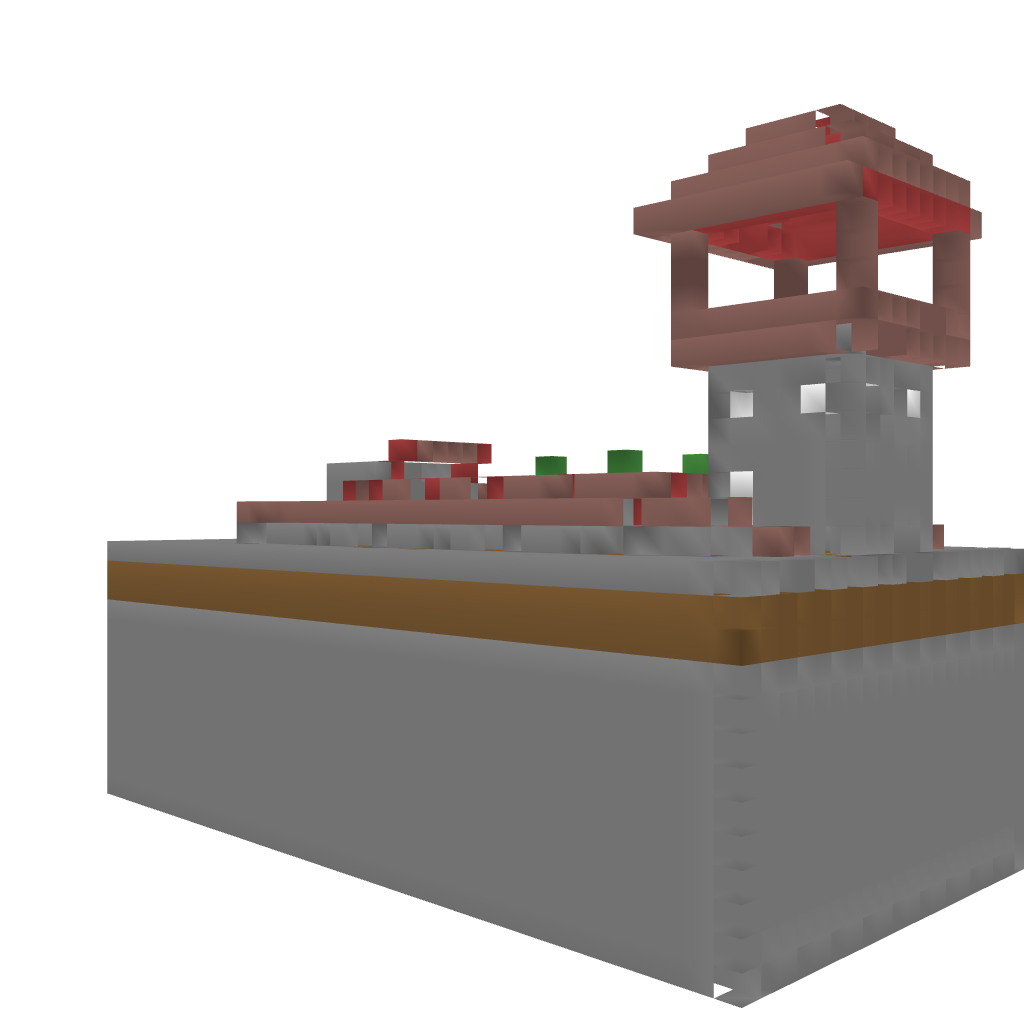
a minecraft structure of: Raptor cage a lot of earth good quality